Chest X-ray:
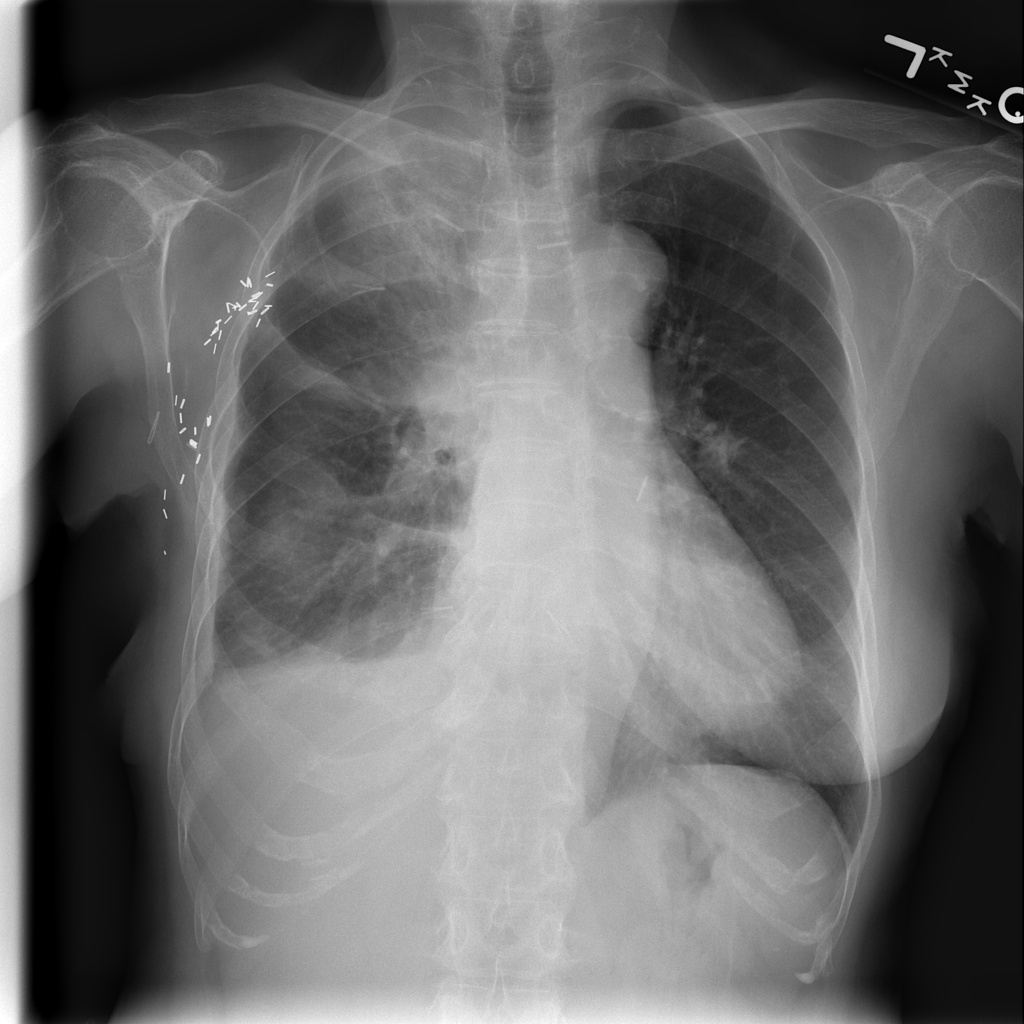
Findings: Nodule, Consolidation, Effusion
No abnormal finding: no